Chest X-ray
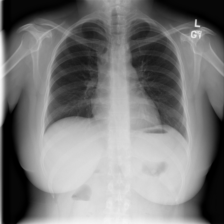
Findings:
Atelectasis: negative
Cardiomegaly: negative
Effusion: negative
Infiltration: negative
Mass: negative
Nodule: negative
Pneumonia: negative
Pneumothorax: negative
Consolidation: negative
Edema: negative
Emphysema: negative
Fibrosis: negative
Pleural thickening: negative
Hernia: negative